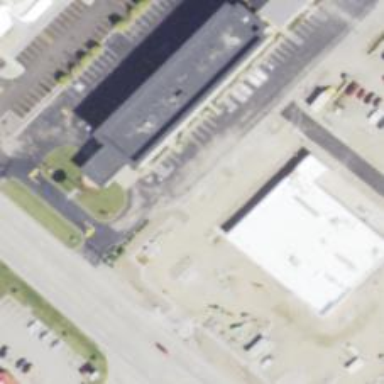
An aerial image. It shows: Supermarket located in building.